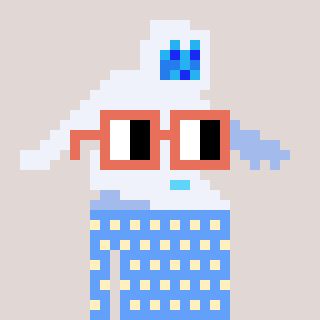
a pixel art character with square orange glasses, a yeti-shaped head and a blue-colored body on a warm background